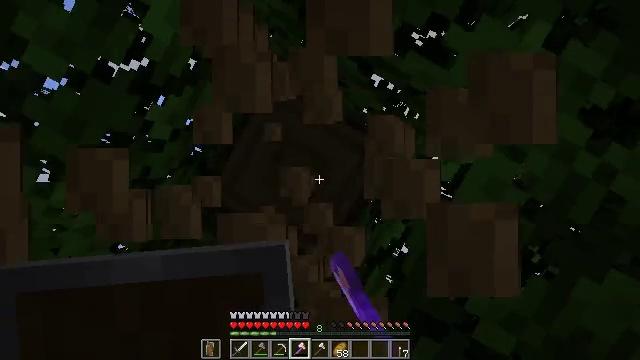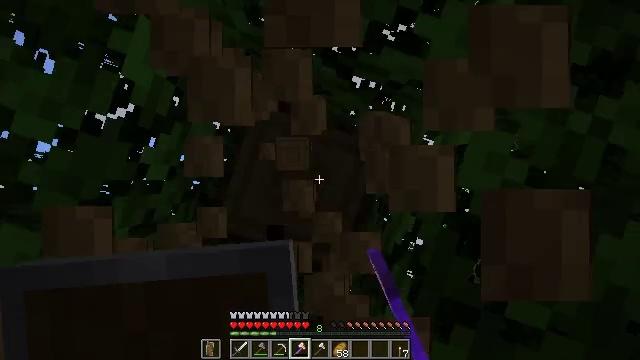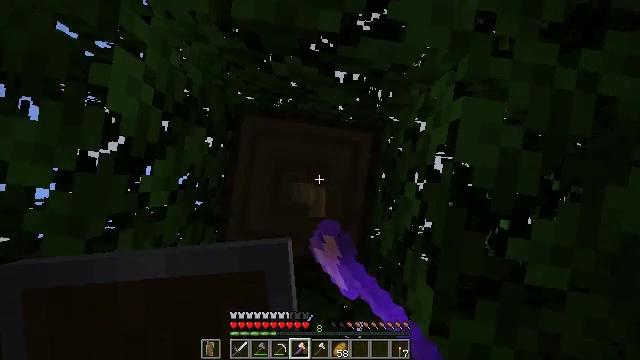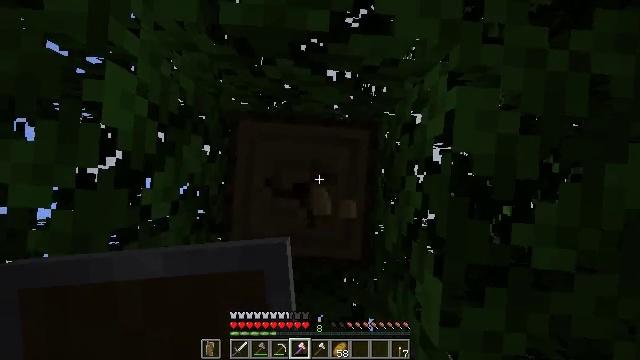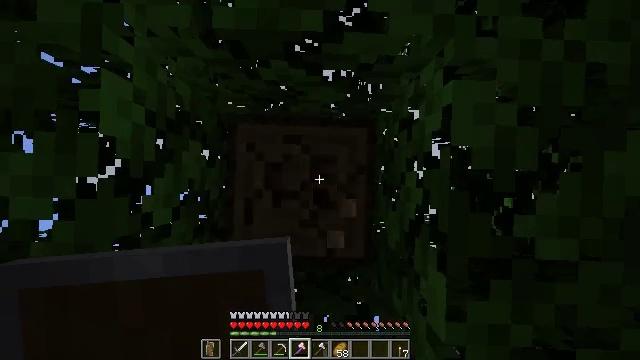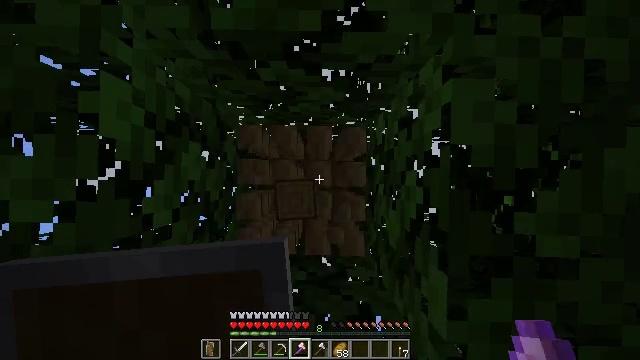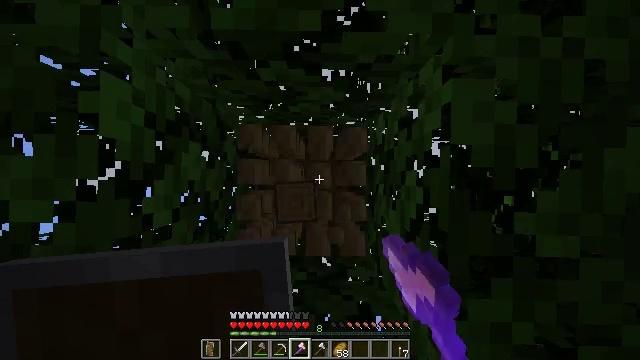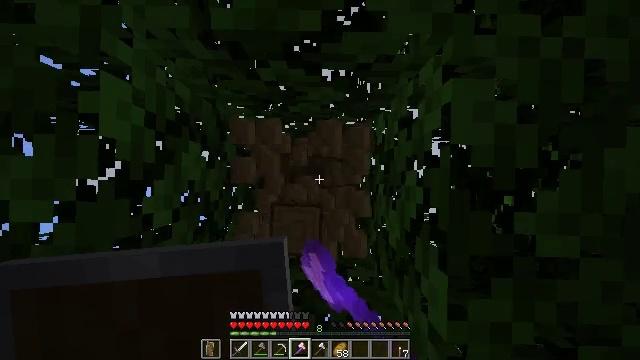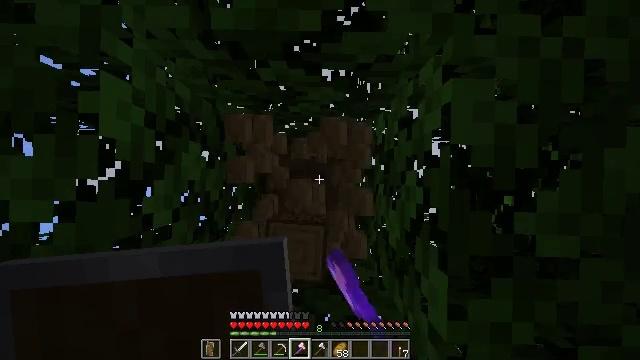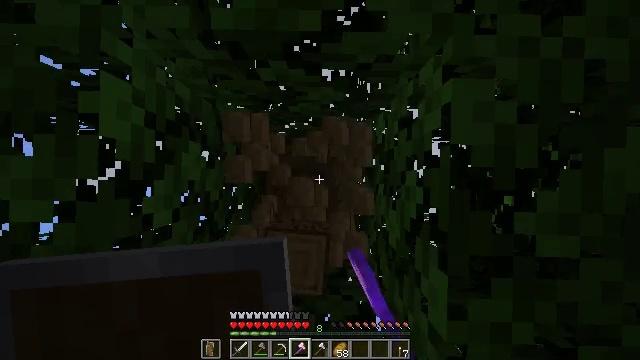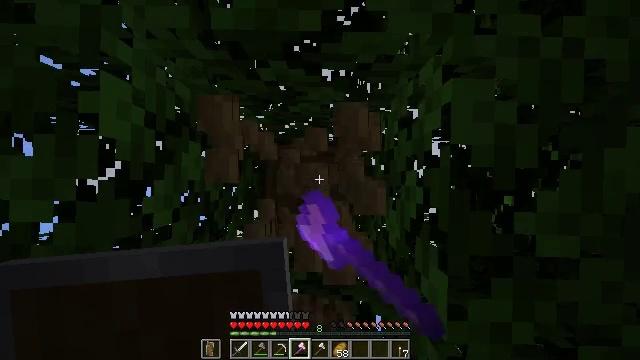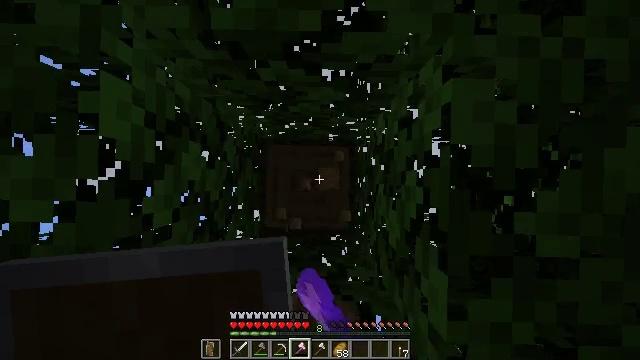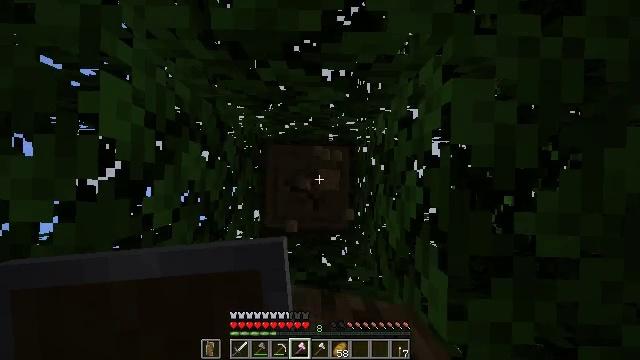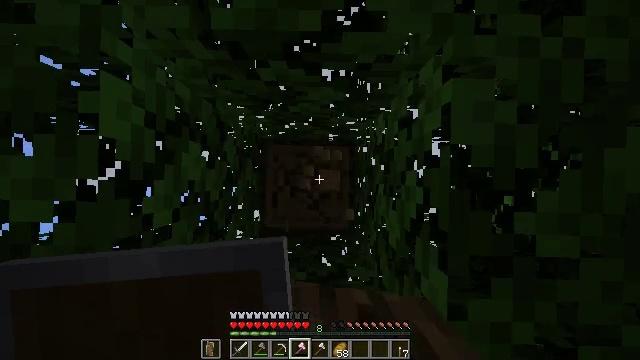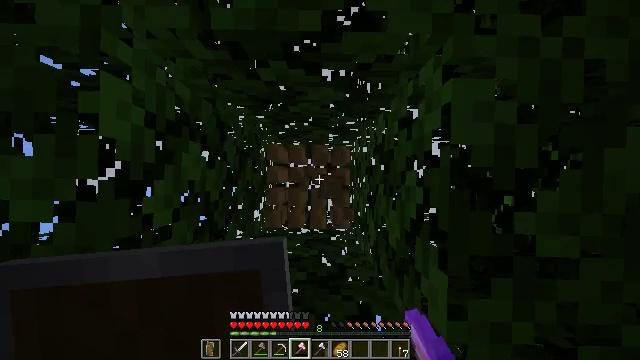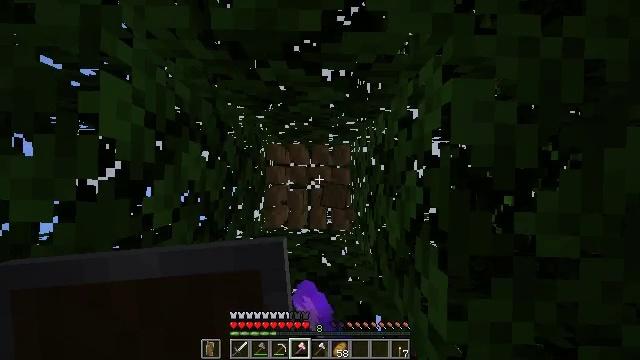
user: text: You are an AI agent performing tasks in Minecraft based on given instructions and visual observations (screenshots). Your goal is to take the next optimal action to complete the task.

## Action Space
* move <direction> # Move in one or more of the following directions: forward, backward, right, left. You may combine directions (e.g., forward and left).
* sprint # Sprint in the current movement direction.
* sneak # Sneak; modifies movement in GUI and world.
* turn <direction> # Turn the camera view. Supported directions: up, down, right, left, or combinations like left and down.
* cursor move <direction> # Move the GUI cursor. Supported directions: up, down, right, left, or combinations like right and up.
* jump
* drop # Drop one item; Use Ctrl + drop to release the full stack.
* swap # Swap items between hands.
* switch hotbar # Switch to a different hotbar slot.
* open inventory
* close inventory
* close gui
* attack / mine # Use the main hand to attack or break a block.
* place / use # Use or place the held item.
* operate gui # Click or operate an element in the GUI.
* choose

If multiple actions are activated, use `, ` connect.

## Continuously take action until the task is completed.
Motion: motion action
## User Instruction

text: Break the tree to get oak logs.
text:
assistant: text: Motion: sneak, turn left and up, attack / mine
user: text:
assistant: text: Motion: sneak, turn left and up, attack / mine
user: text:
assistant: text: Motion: sneak, turn left and up, attack / mine
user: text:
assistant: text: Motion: sneak, turn left and up, attack / mine
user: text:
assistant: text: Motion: sneak, attack / mine
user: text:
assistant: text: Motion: sneak, attack / mine
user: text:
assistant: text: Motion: sneak, attack / mine
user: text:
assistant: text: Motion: sneak, attack / mine
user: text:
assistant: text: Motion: sneak, attack / mine
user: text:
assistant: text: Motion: sneak, attack / mine
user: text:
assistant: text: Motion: sneak, attack / mine
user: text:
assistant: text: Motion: sneak, attack / mine
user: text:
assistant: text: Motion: sneak, attack / mine
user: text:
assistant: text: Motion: sneak, attack / mine
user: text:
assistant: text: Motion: sneak, attack / mine
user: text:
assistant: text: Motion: sneak, attack / mine
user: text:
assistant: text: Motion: attack / mine
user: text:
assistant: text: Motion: attack / mine
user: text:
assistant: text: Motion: attack / mine